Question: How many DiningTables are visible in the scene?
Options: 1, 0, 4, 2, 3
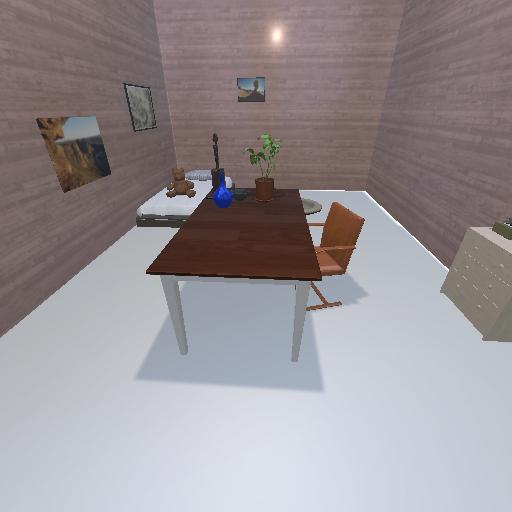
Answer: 1